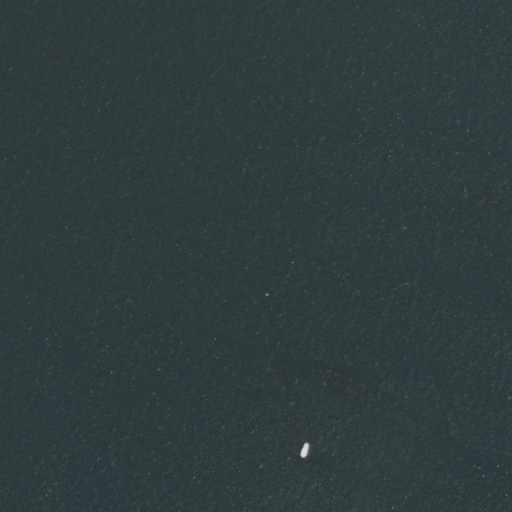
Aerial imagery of bar in New York named Hicks Ledge containing only open water